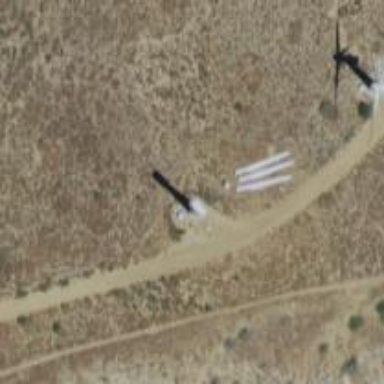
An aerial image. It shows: Wind turbine power generator.